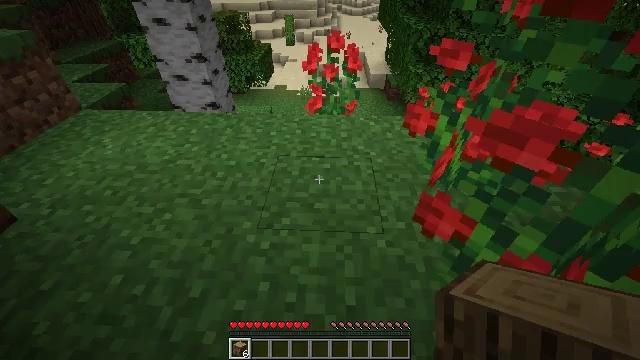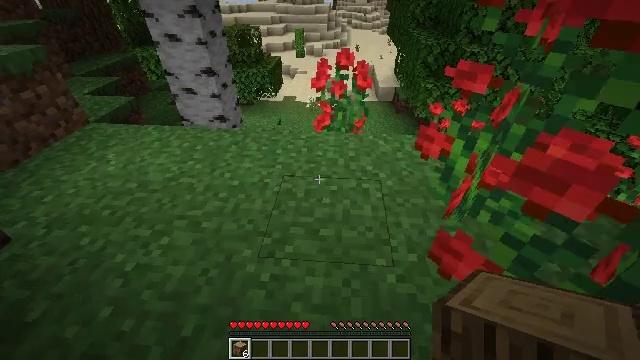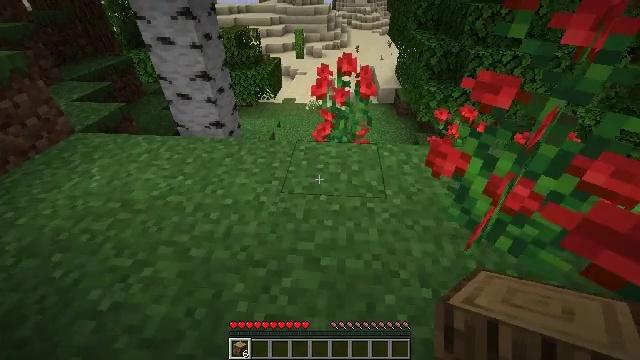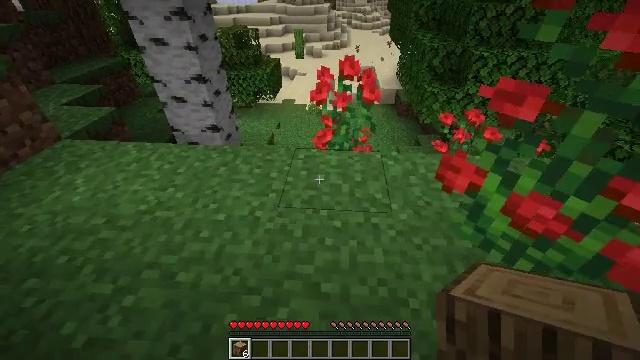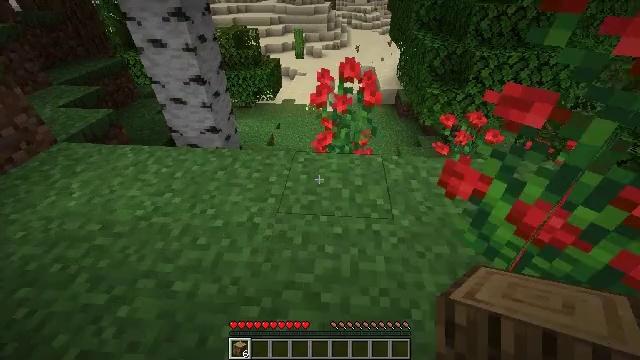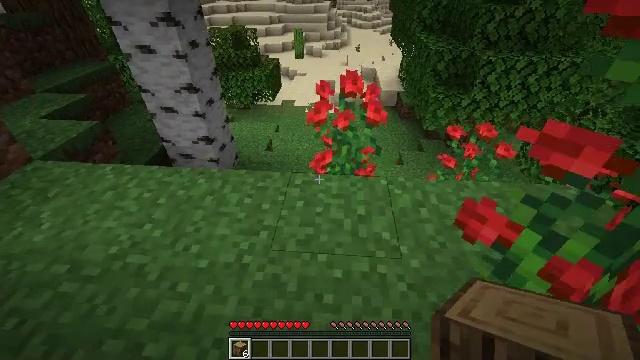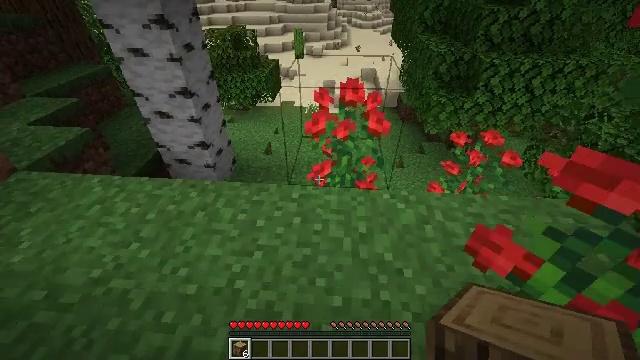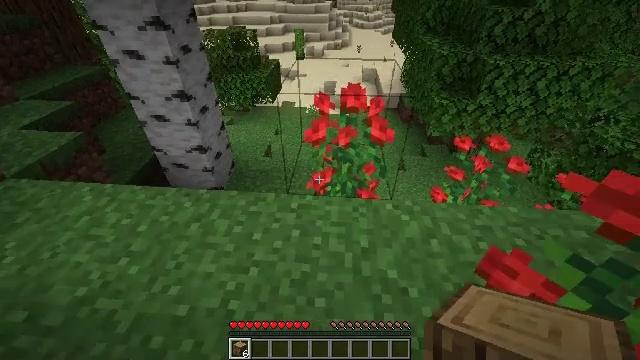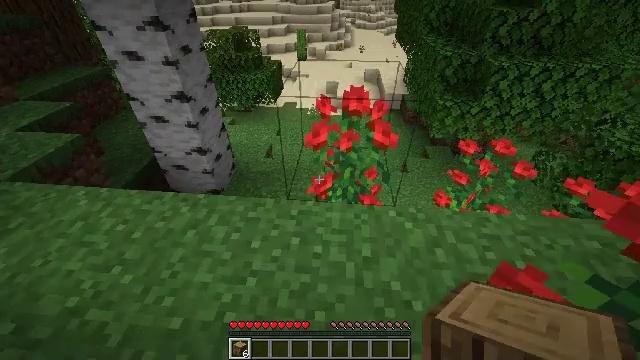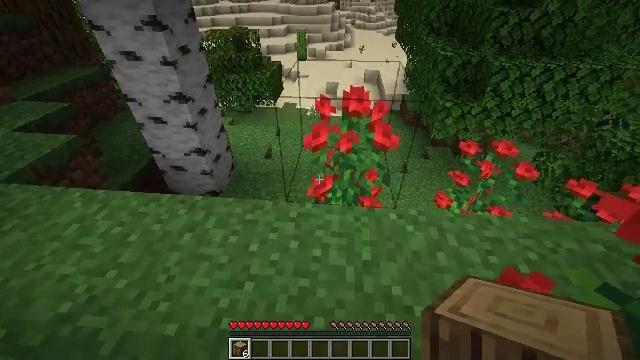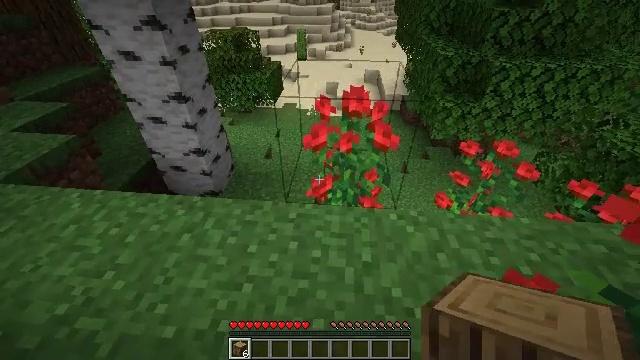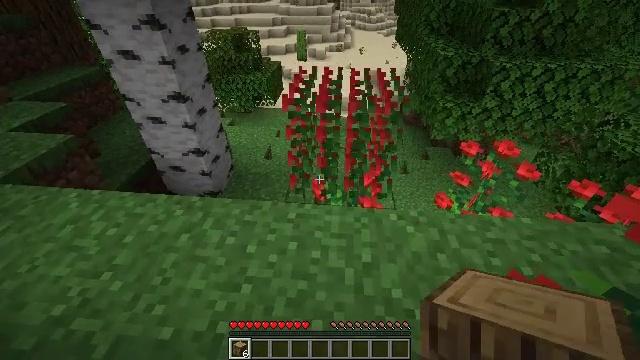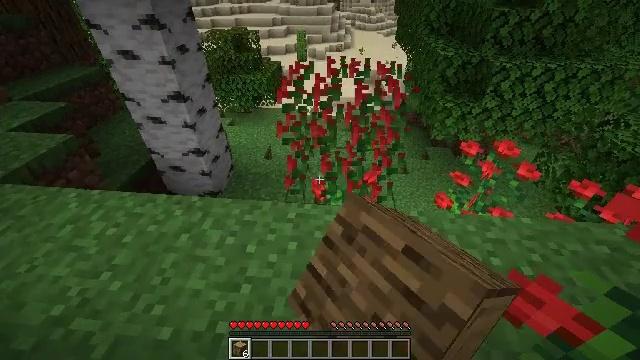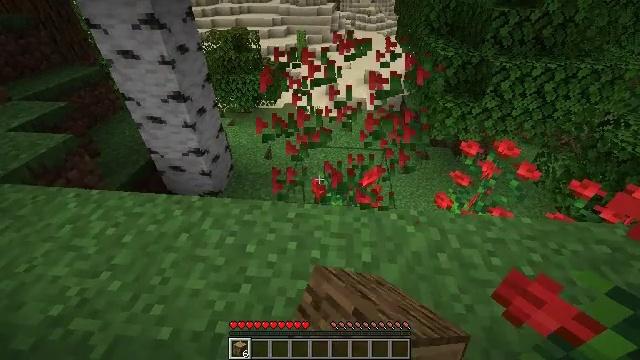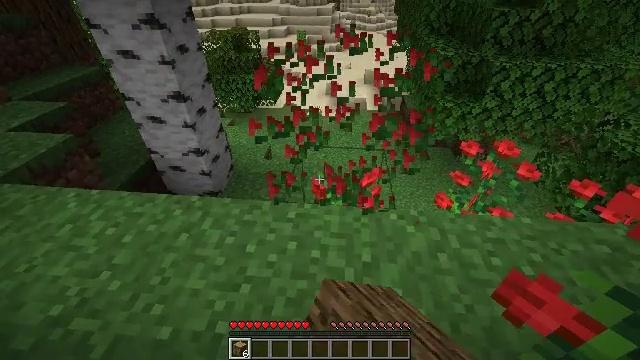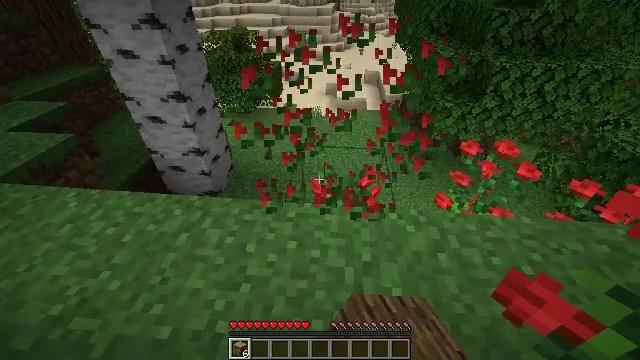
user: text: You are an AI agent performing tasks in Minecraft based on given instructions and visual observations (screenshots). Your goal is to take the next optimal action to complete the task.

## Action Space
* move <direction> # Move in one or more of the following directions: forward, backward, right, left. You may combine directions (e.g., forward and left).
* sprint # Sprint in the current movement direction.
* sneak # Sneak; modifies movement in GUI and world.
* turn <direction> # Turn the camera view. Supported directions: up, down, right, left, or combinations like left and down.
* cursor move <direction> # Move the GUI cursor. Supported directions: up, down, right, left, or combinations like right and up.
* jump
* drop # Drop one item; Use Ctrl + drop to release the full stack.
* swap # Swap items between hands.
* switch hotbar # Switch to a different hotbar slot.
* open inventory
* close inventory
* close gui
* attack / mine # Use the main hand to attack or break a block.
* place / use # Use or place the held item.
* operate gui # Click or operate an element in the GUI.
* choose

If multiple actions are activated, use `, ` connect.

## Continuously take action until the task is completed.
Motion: motion action
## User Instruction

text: Gather the rose bush by attacking it.
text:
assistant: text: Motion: move forward, turn left and up
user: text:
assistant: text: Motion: move forward
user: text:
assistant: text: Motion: move forward
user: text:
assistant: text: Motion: move forward
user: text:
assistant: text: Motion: move forward
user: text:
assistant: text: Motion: move forward
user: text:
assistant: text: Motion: no_op
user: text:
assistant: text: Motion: no_op
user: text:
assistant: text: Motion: no_op
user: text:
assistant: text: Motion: no_op
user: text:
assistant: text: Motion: attack / mine
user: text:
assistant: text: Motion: no_op
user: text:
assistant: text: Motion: no_op
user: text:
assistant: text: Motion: no_op
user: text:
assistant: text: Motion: no_op
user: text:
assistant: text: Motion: open inventory